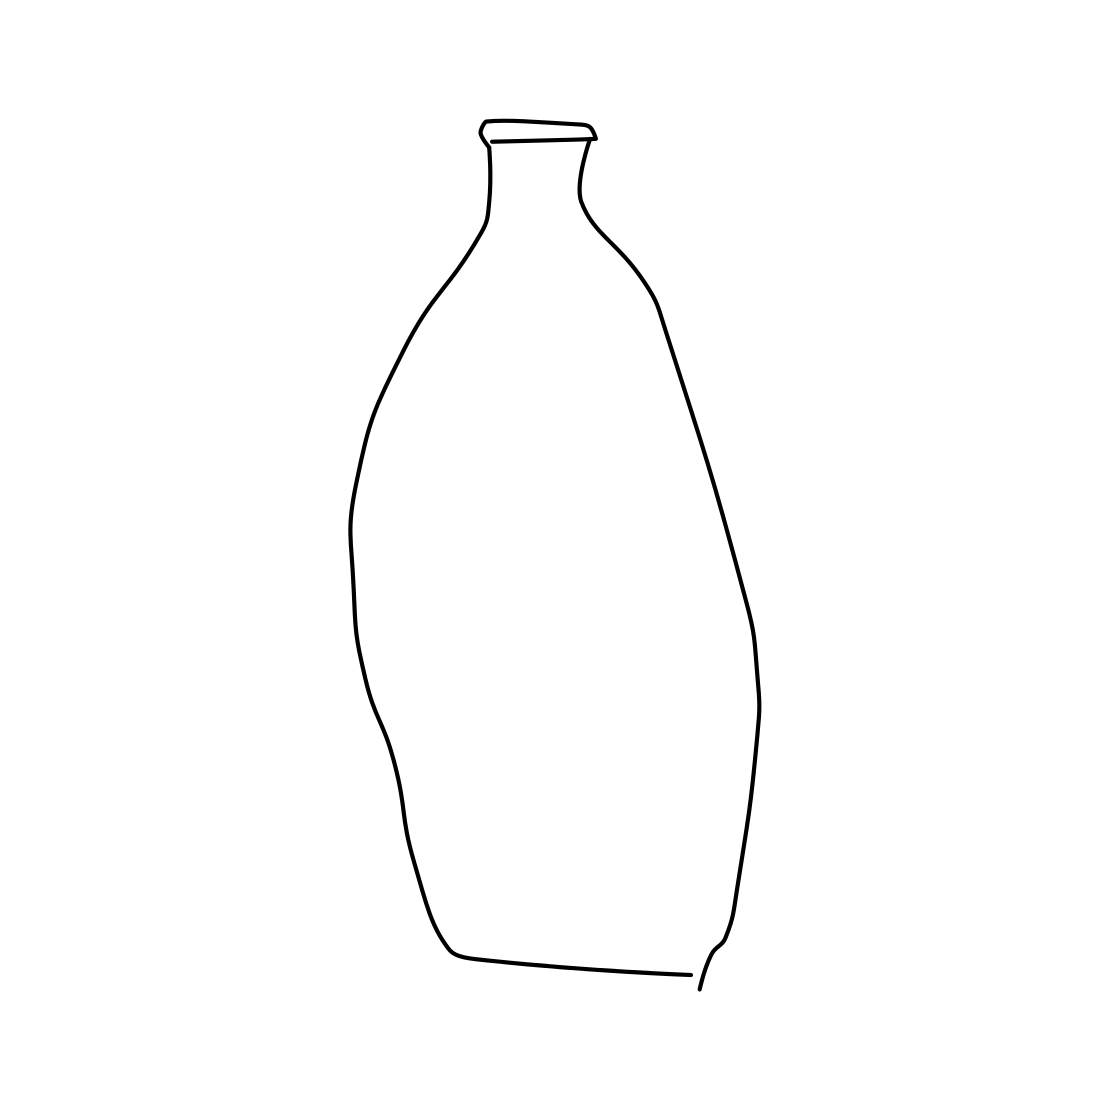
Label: vase